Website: lowes
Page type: delivery-shipping
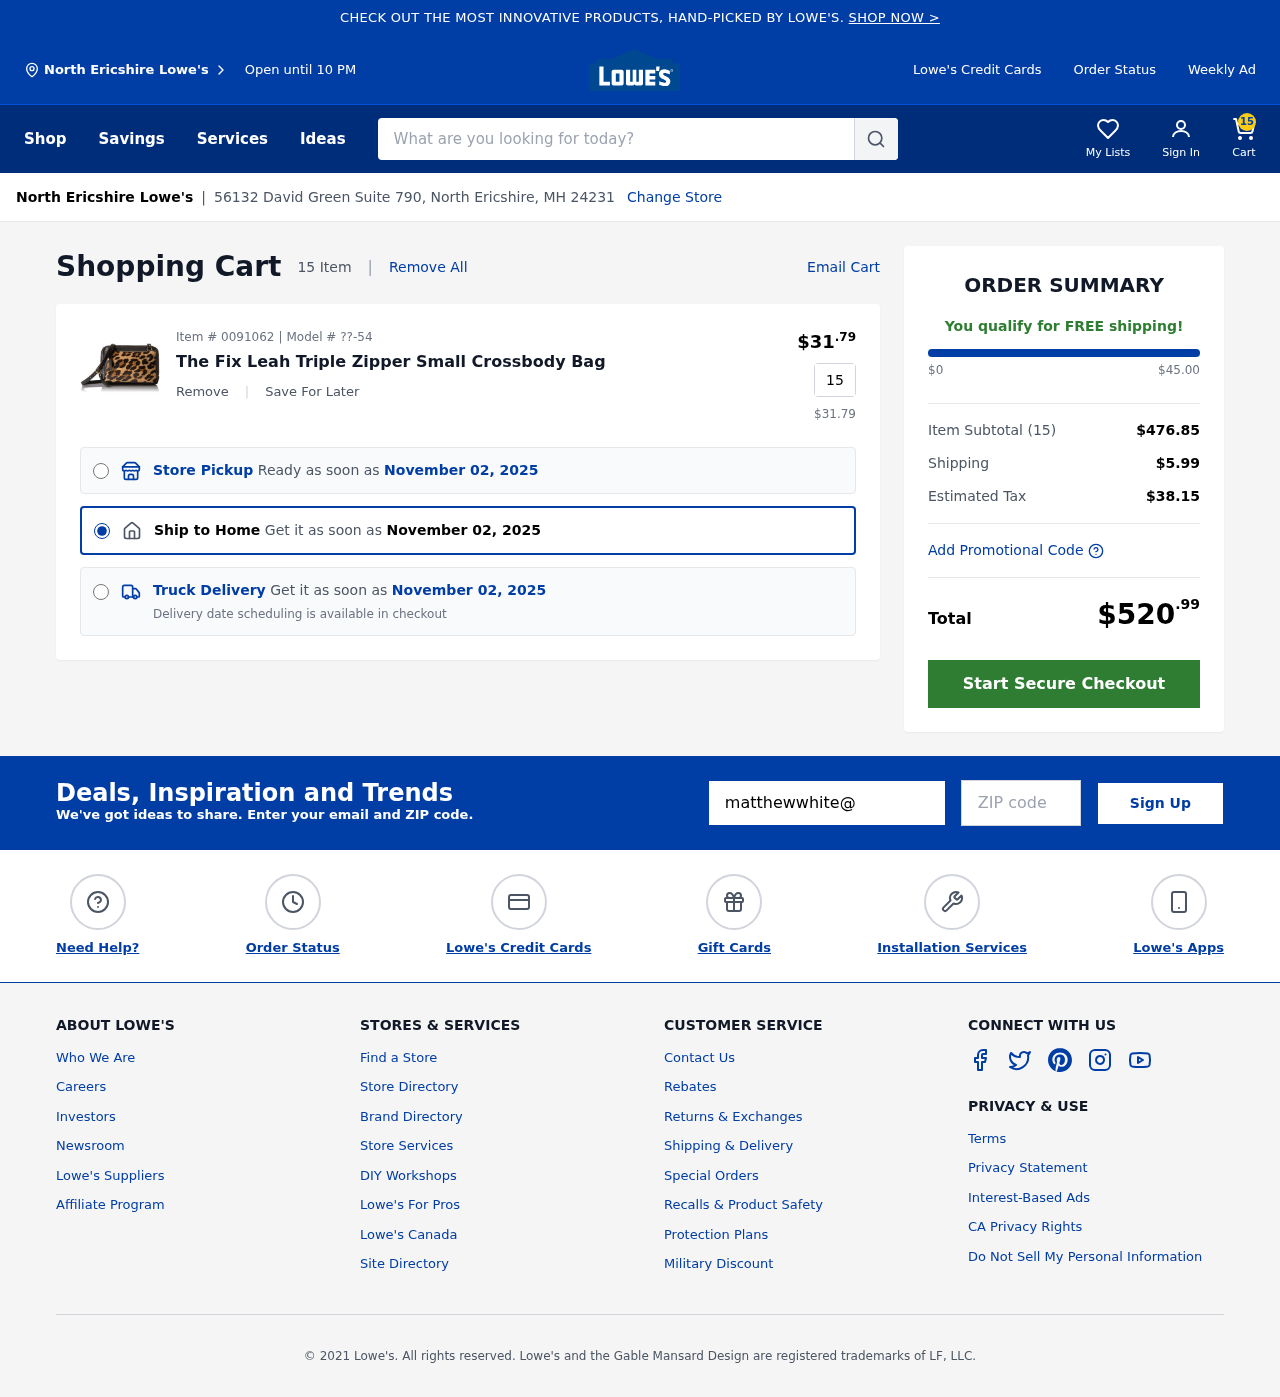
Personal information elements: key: PII_CITY
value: North Ericshire
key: PII_EMAIL
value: matthewwhite@yahoo.com
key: PII_POSTCODE
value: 24231
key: PII_STREET
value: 56132 David Green Suite 790
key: PII_CITY2
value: North Ericshire
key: PII_CITY_STATE_ZIP
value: North Ericshire, MH 24231
Product elements: key: PRODUCT1_NAME
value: The Fix Leah Triple Zipper Small Crossbody Bag
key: PRODUCT1_PRICE
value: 31.79
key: PRODUCT1_QUANTITY
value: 15
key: PRODUCT1_MODEL
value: ??-54
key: PRODUCT1_PRICE2
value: $31.79
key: PRODUCT1_ITEM_NUMBER
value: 0091062
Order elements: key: ORDER_NUM_ITEMS
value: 15
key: ORDER_DELIVERY_DATE
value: November 02, 2025
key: ORDER_DELIVERY_DATE2
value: November 02, 2025
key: ORDER_DELIVERY_DATE3
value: November 02, 2025
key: ORDER_SUBTOTAL
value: $476.85
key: ORDER_SHIPPING_COST
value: $5.99
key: ORDER_TAX
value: $38.15
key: ORDER_TOTAL
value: $520.99
Search elements: key: HEADER_SEARCH
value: What are you looking for today?